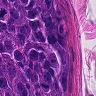
Metastatic tissue present: yes